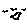
Label: bird